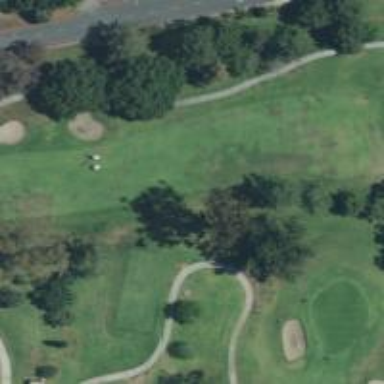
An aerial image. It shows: View of golf hole.